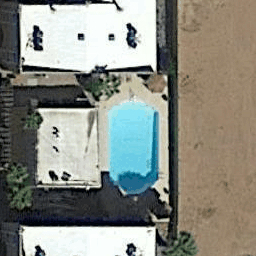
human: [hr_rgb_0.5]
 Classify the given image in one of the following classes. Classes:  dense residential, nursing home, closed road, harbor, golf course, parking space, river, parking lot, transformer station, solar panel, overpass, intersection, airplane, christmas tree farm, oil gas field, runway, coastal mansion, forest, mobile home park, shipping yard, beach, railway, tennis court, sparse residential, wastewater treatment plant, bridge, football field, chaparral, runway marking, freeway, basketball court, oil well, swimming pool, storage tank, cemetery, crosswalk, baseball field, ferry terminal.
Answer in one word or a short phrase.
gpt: swimming pool